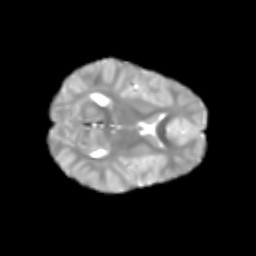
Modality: T2w
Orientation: axial
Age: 7
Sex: male
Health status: healthy